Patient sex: M
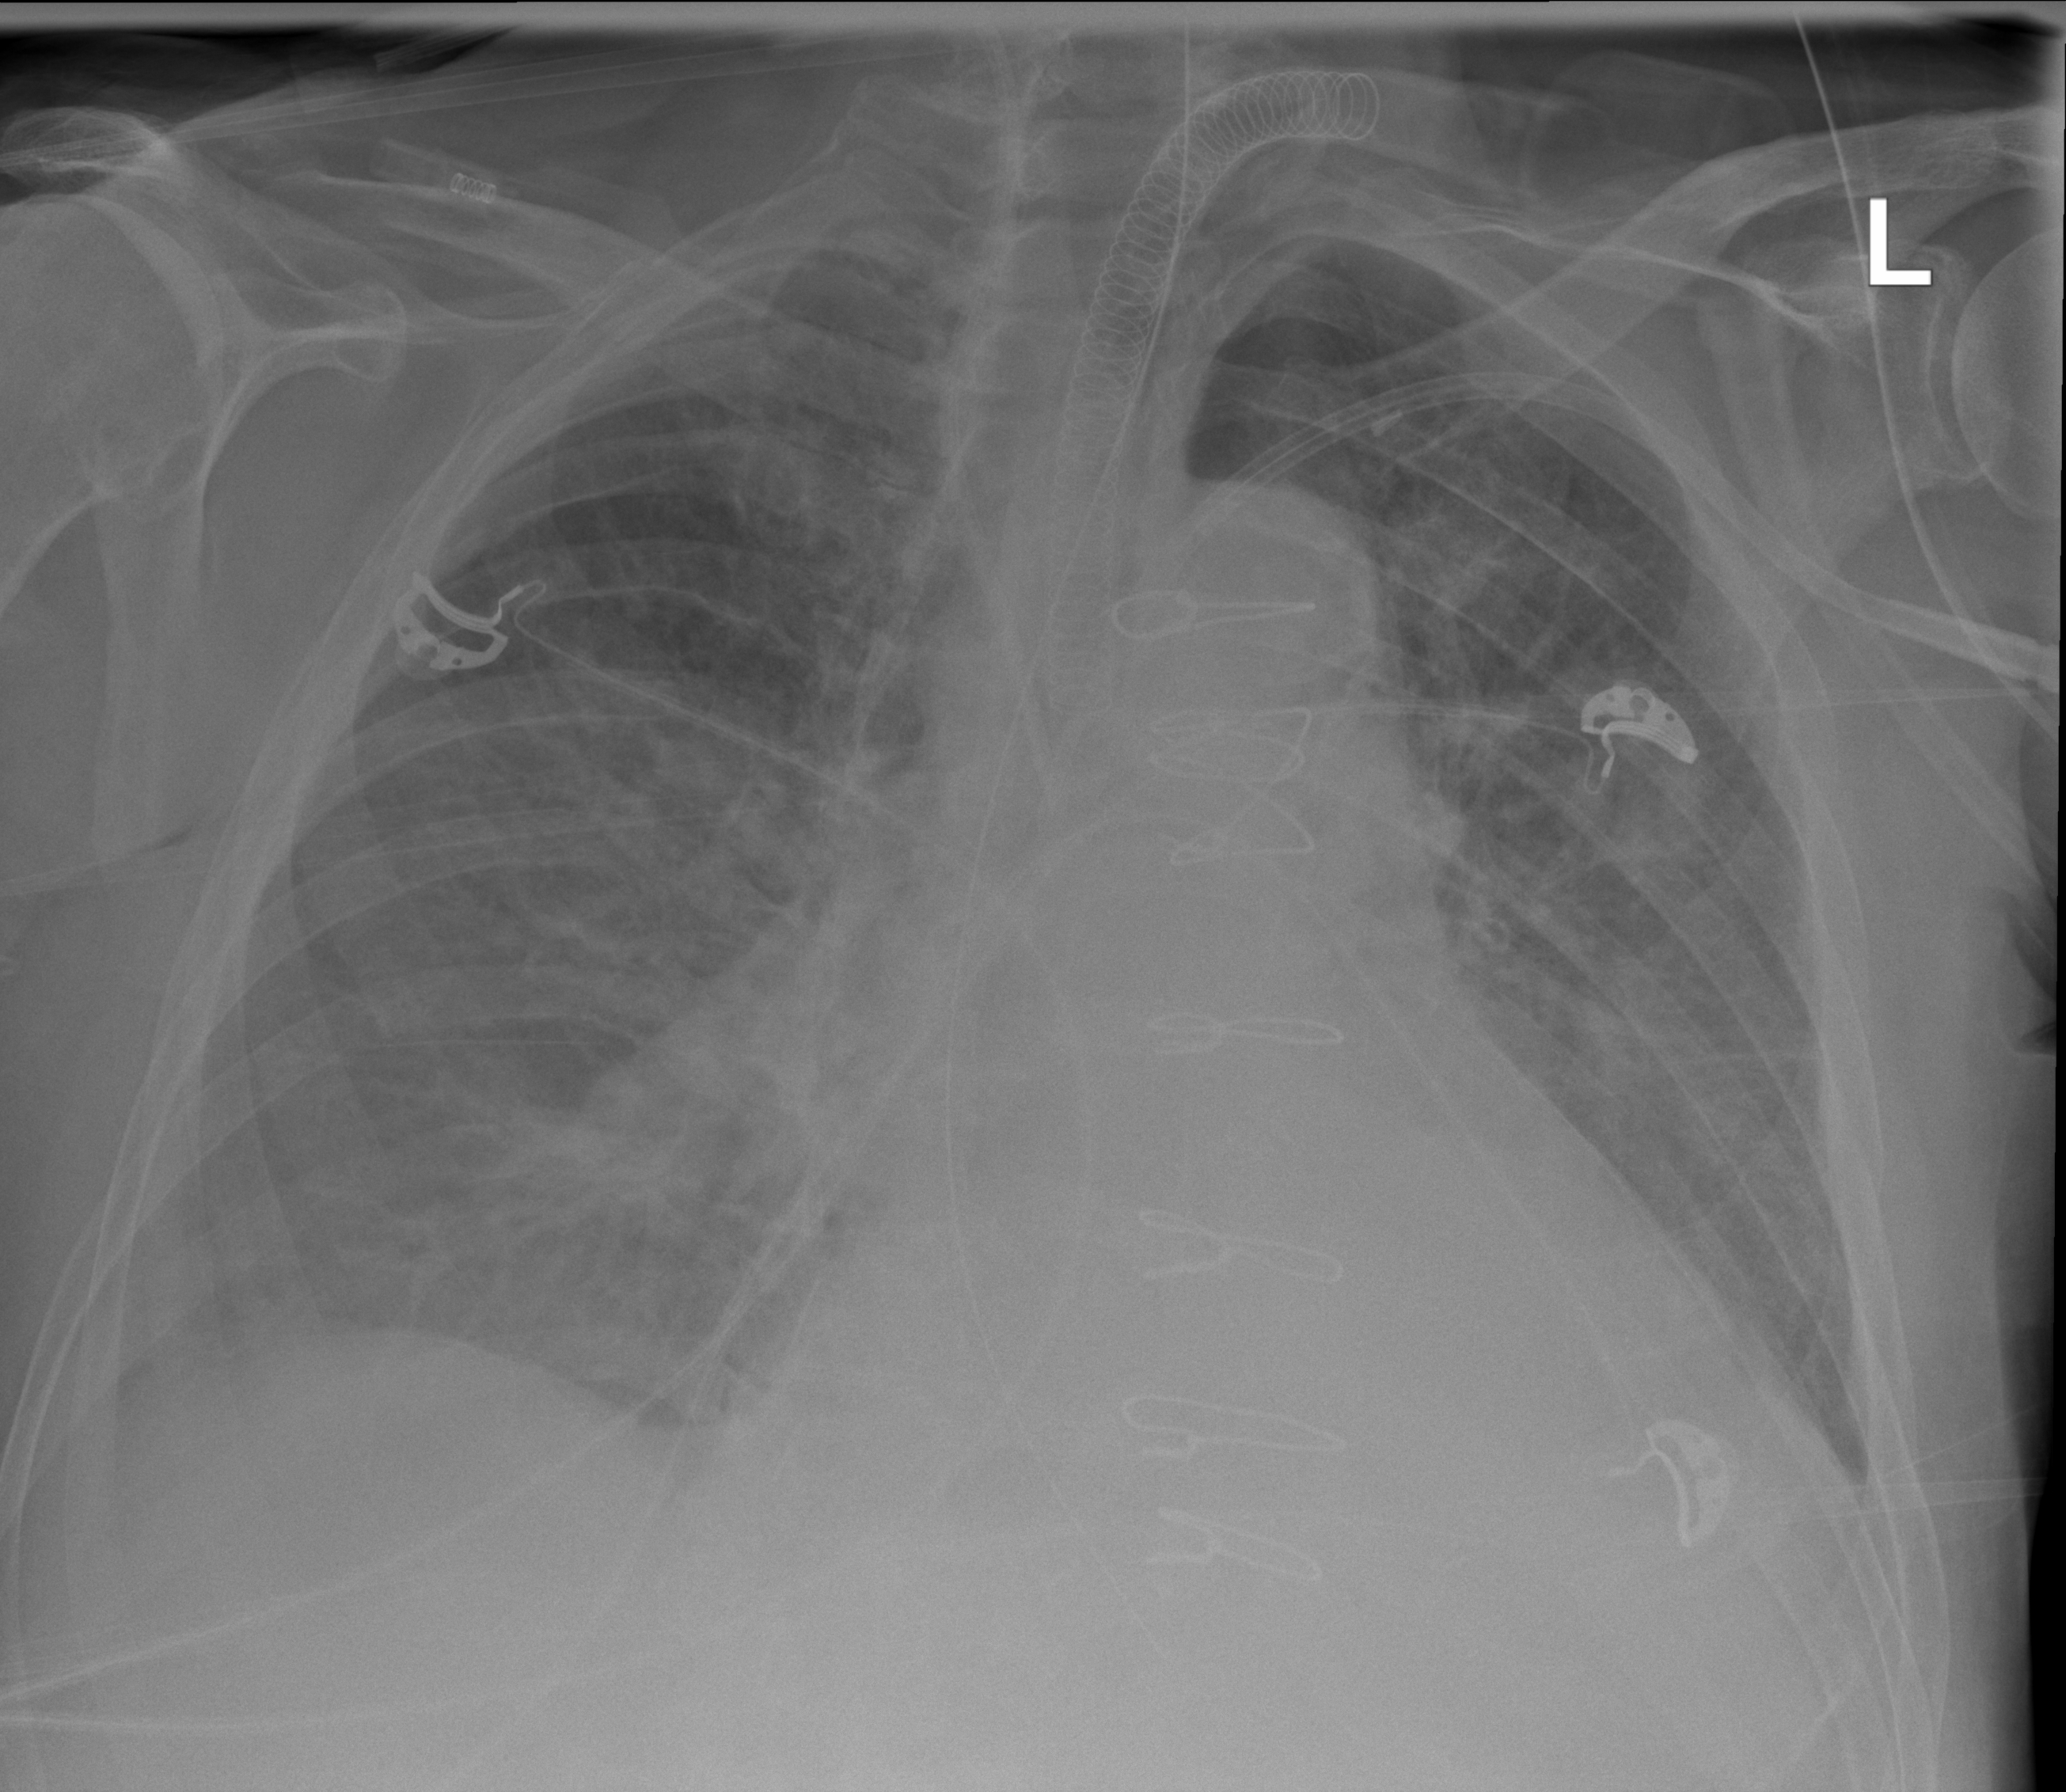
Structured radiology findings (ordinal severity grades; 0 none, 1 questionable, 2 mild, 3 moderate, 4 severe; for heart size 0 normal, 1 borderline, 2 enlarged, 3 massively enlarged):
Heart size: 0
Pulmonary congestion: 0
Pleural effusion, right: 2
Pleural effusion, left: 2
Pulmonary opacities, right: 0
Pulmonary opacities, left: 1
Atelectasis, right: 3
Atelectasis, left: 2